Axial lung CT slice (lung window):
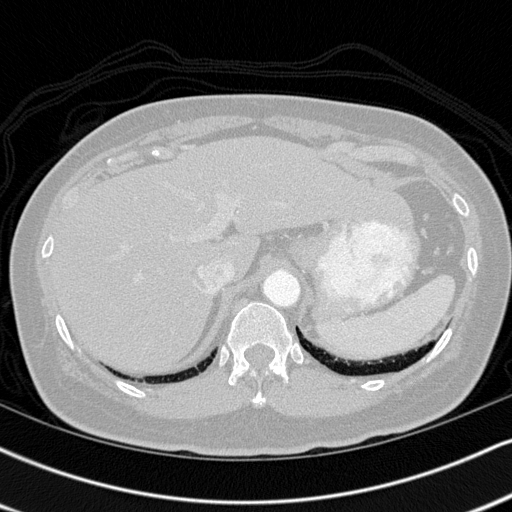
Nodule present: no